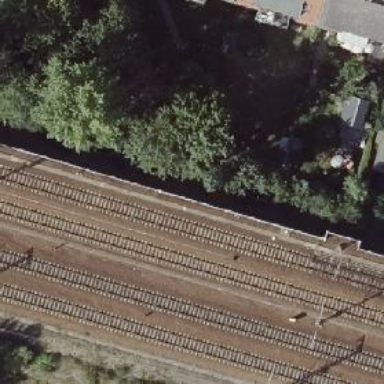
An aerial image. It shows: Railway track with contact line for electrification.